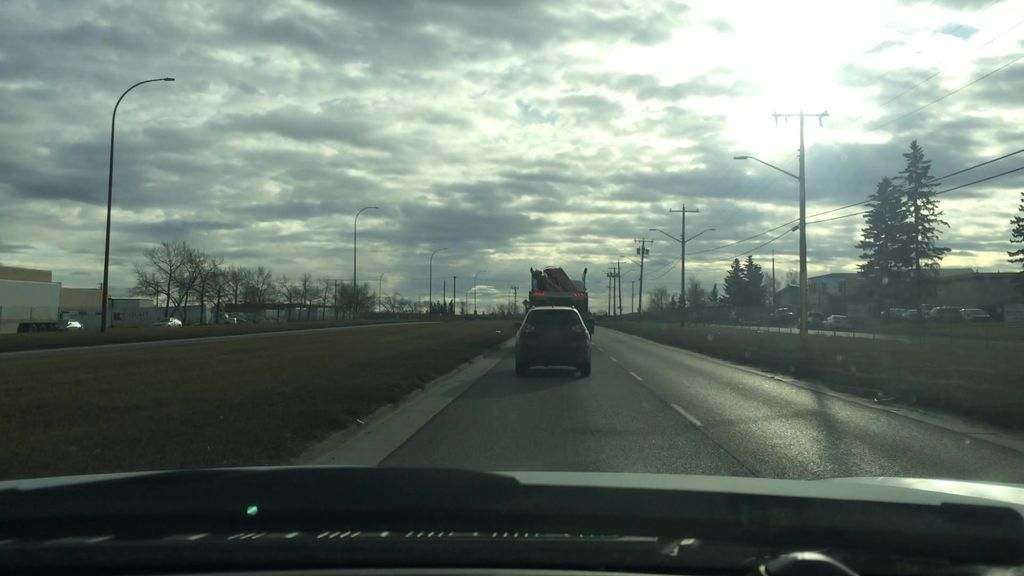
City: calgary